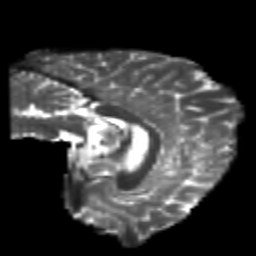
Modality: T2w
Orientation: sagittal
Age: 19
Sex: male
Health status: healthy
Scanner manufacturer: philips
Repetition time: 7.475 s
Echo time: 0.08753 s